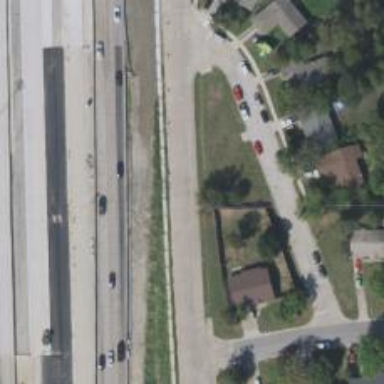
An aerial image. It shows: Secondary road with frontage road alongside.